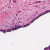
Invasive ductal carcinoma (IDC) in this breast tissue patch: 0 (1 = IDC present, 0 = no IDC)